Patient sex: M
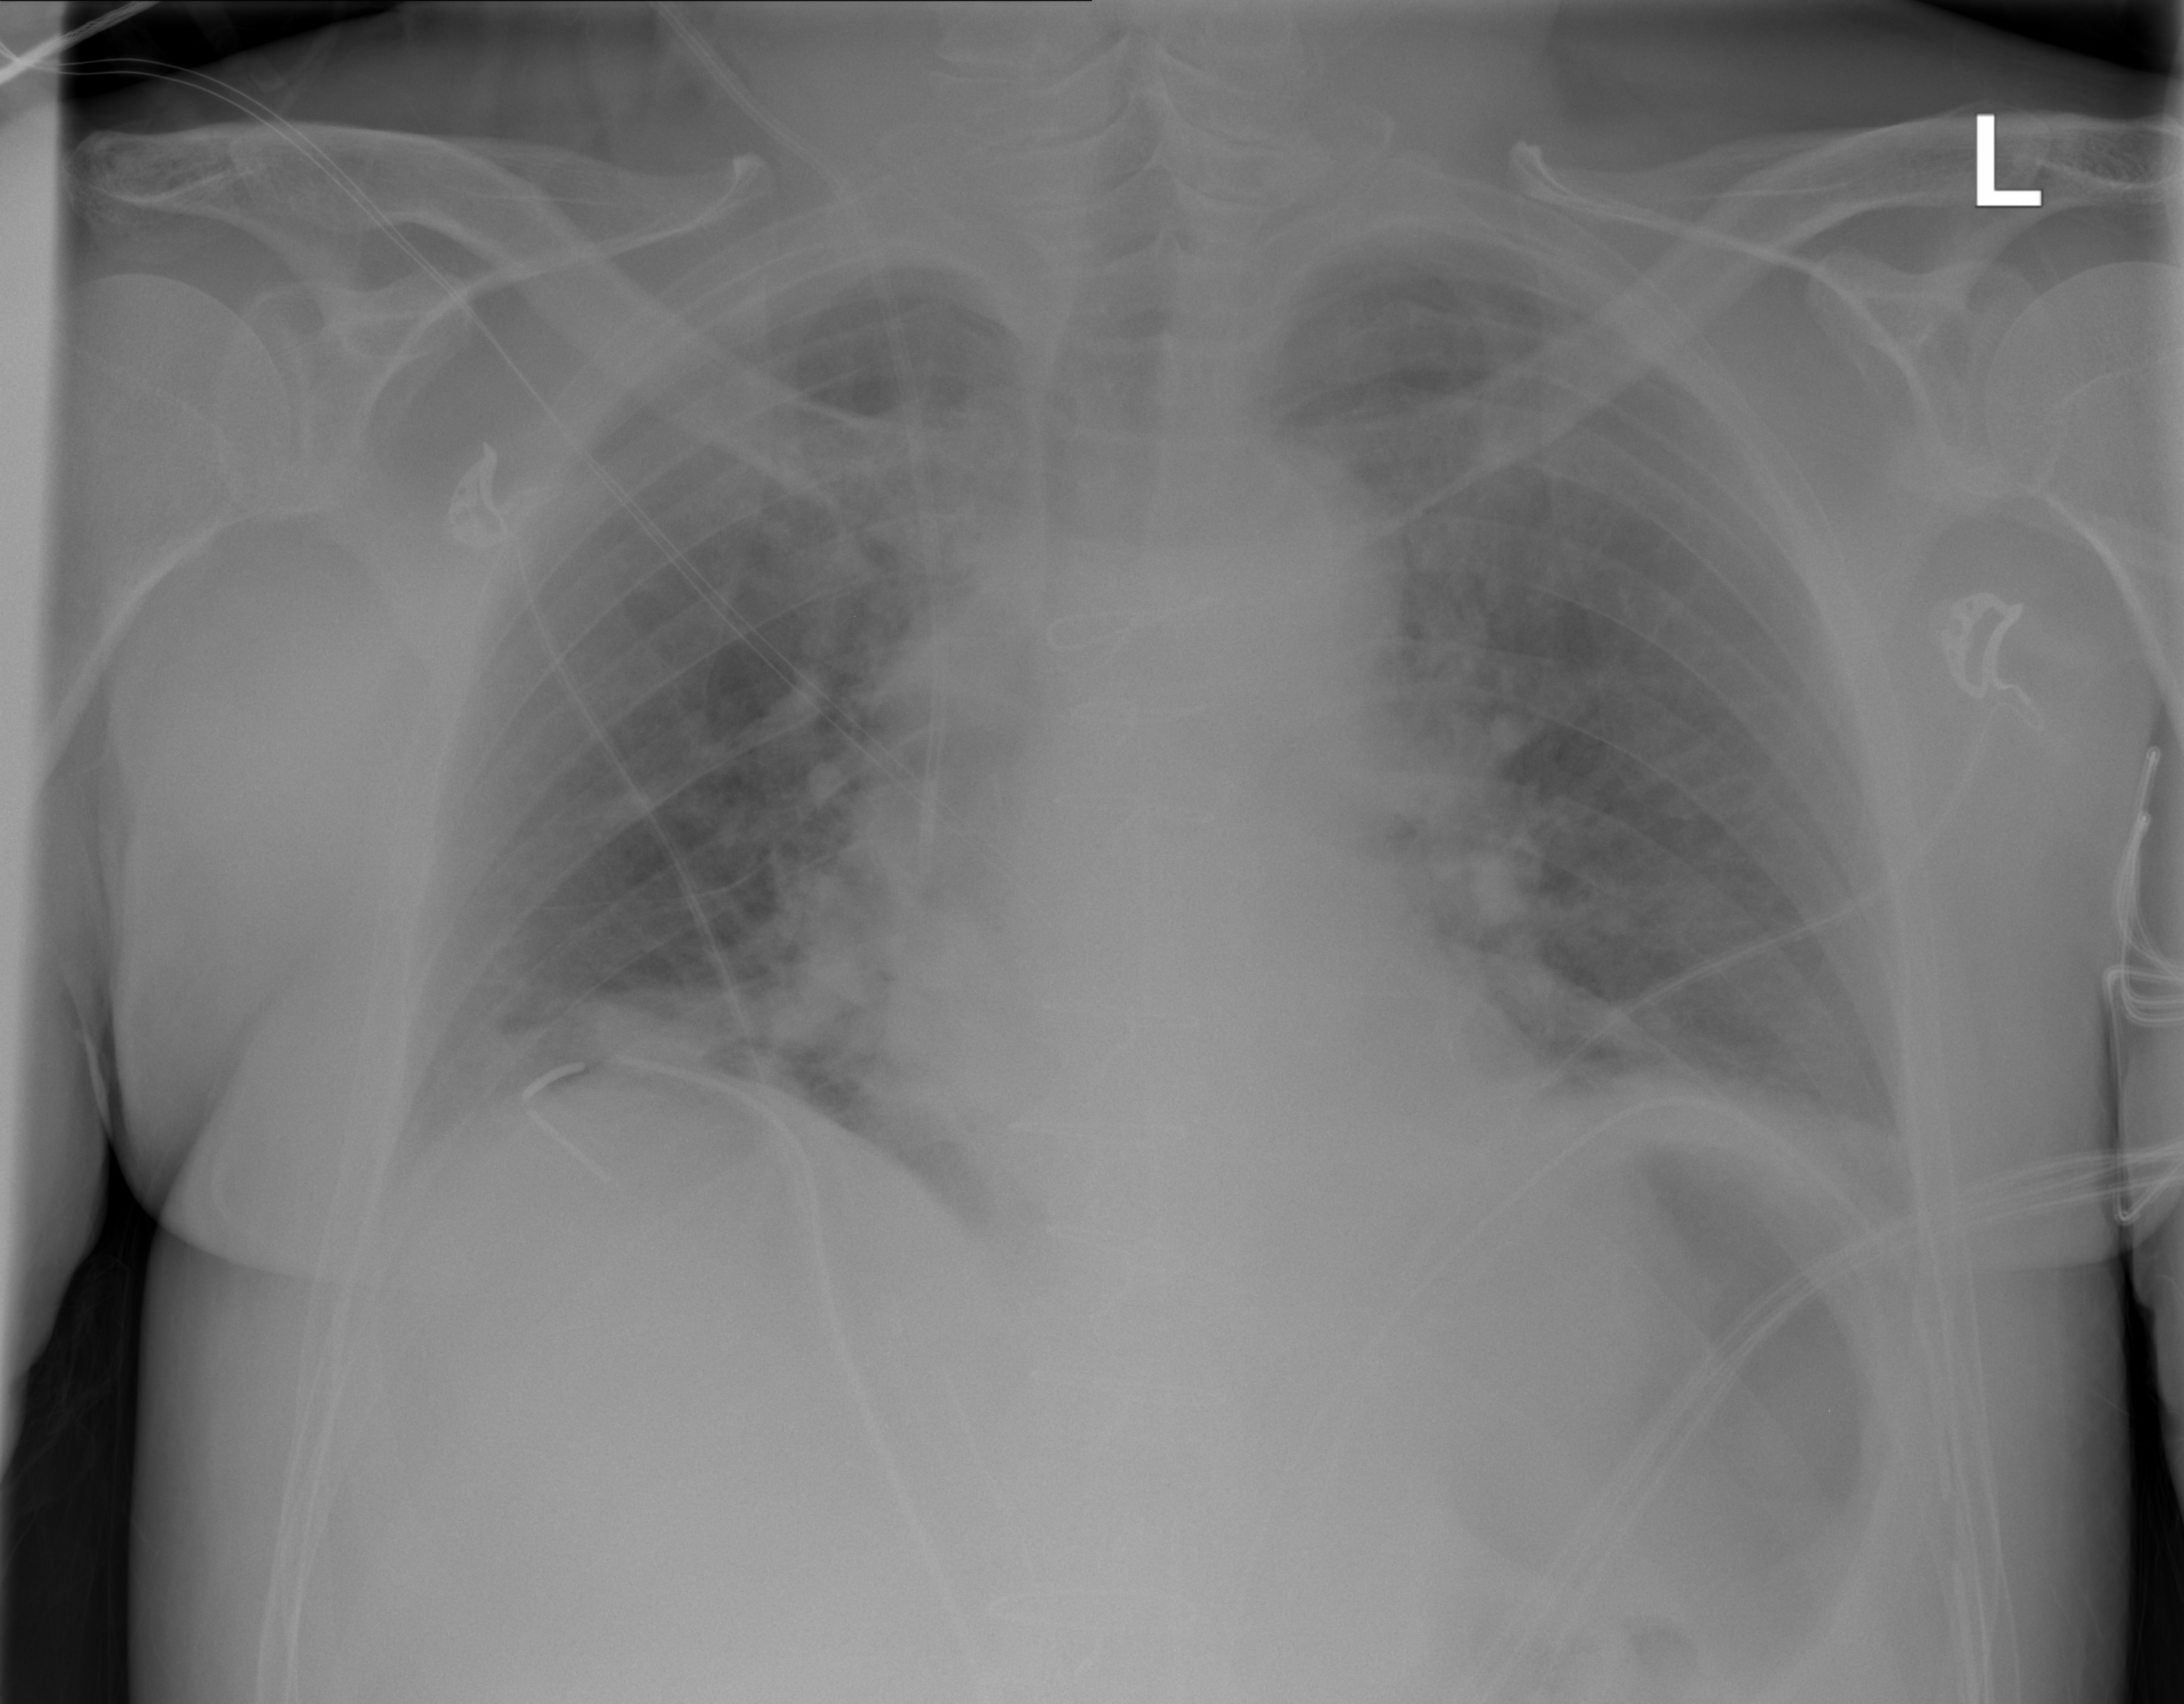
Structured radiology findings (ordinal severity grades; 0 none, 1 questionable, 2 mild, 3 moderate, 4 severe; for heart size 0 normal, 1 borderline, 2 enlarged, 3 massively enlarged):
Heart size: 2
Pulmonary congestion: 2
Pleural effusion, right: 0
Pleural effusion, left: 0
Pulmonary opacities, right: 0
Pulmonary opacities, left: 0
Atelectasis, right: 2
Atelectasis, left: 0